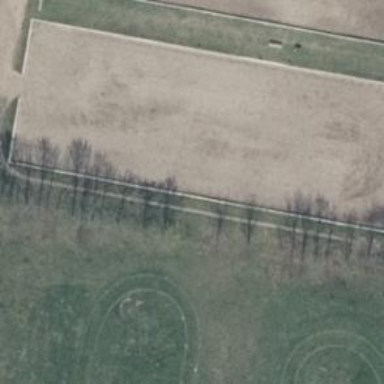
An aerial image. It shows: Equestrian pitch for leisure land use.